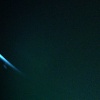
Label: space